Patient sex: F
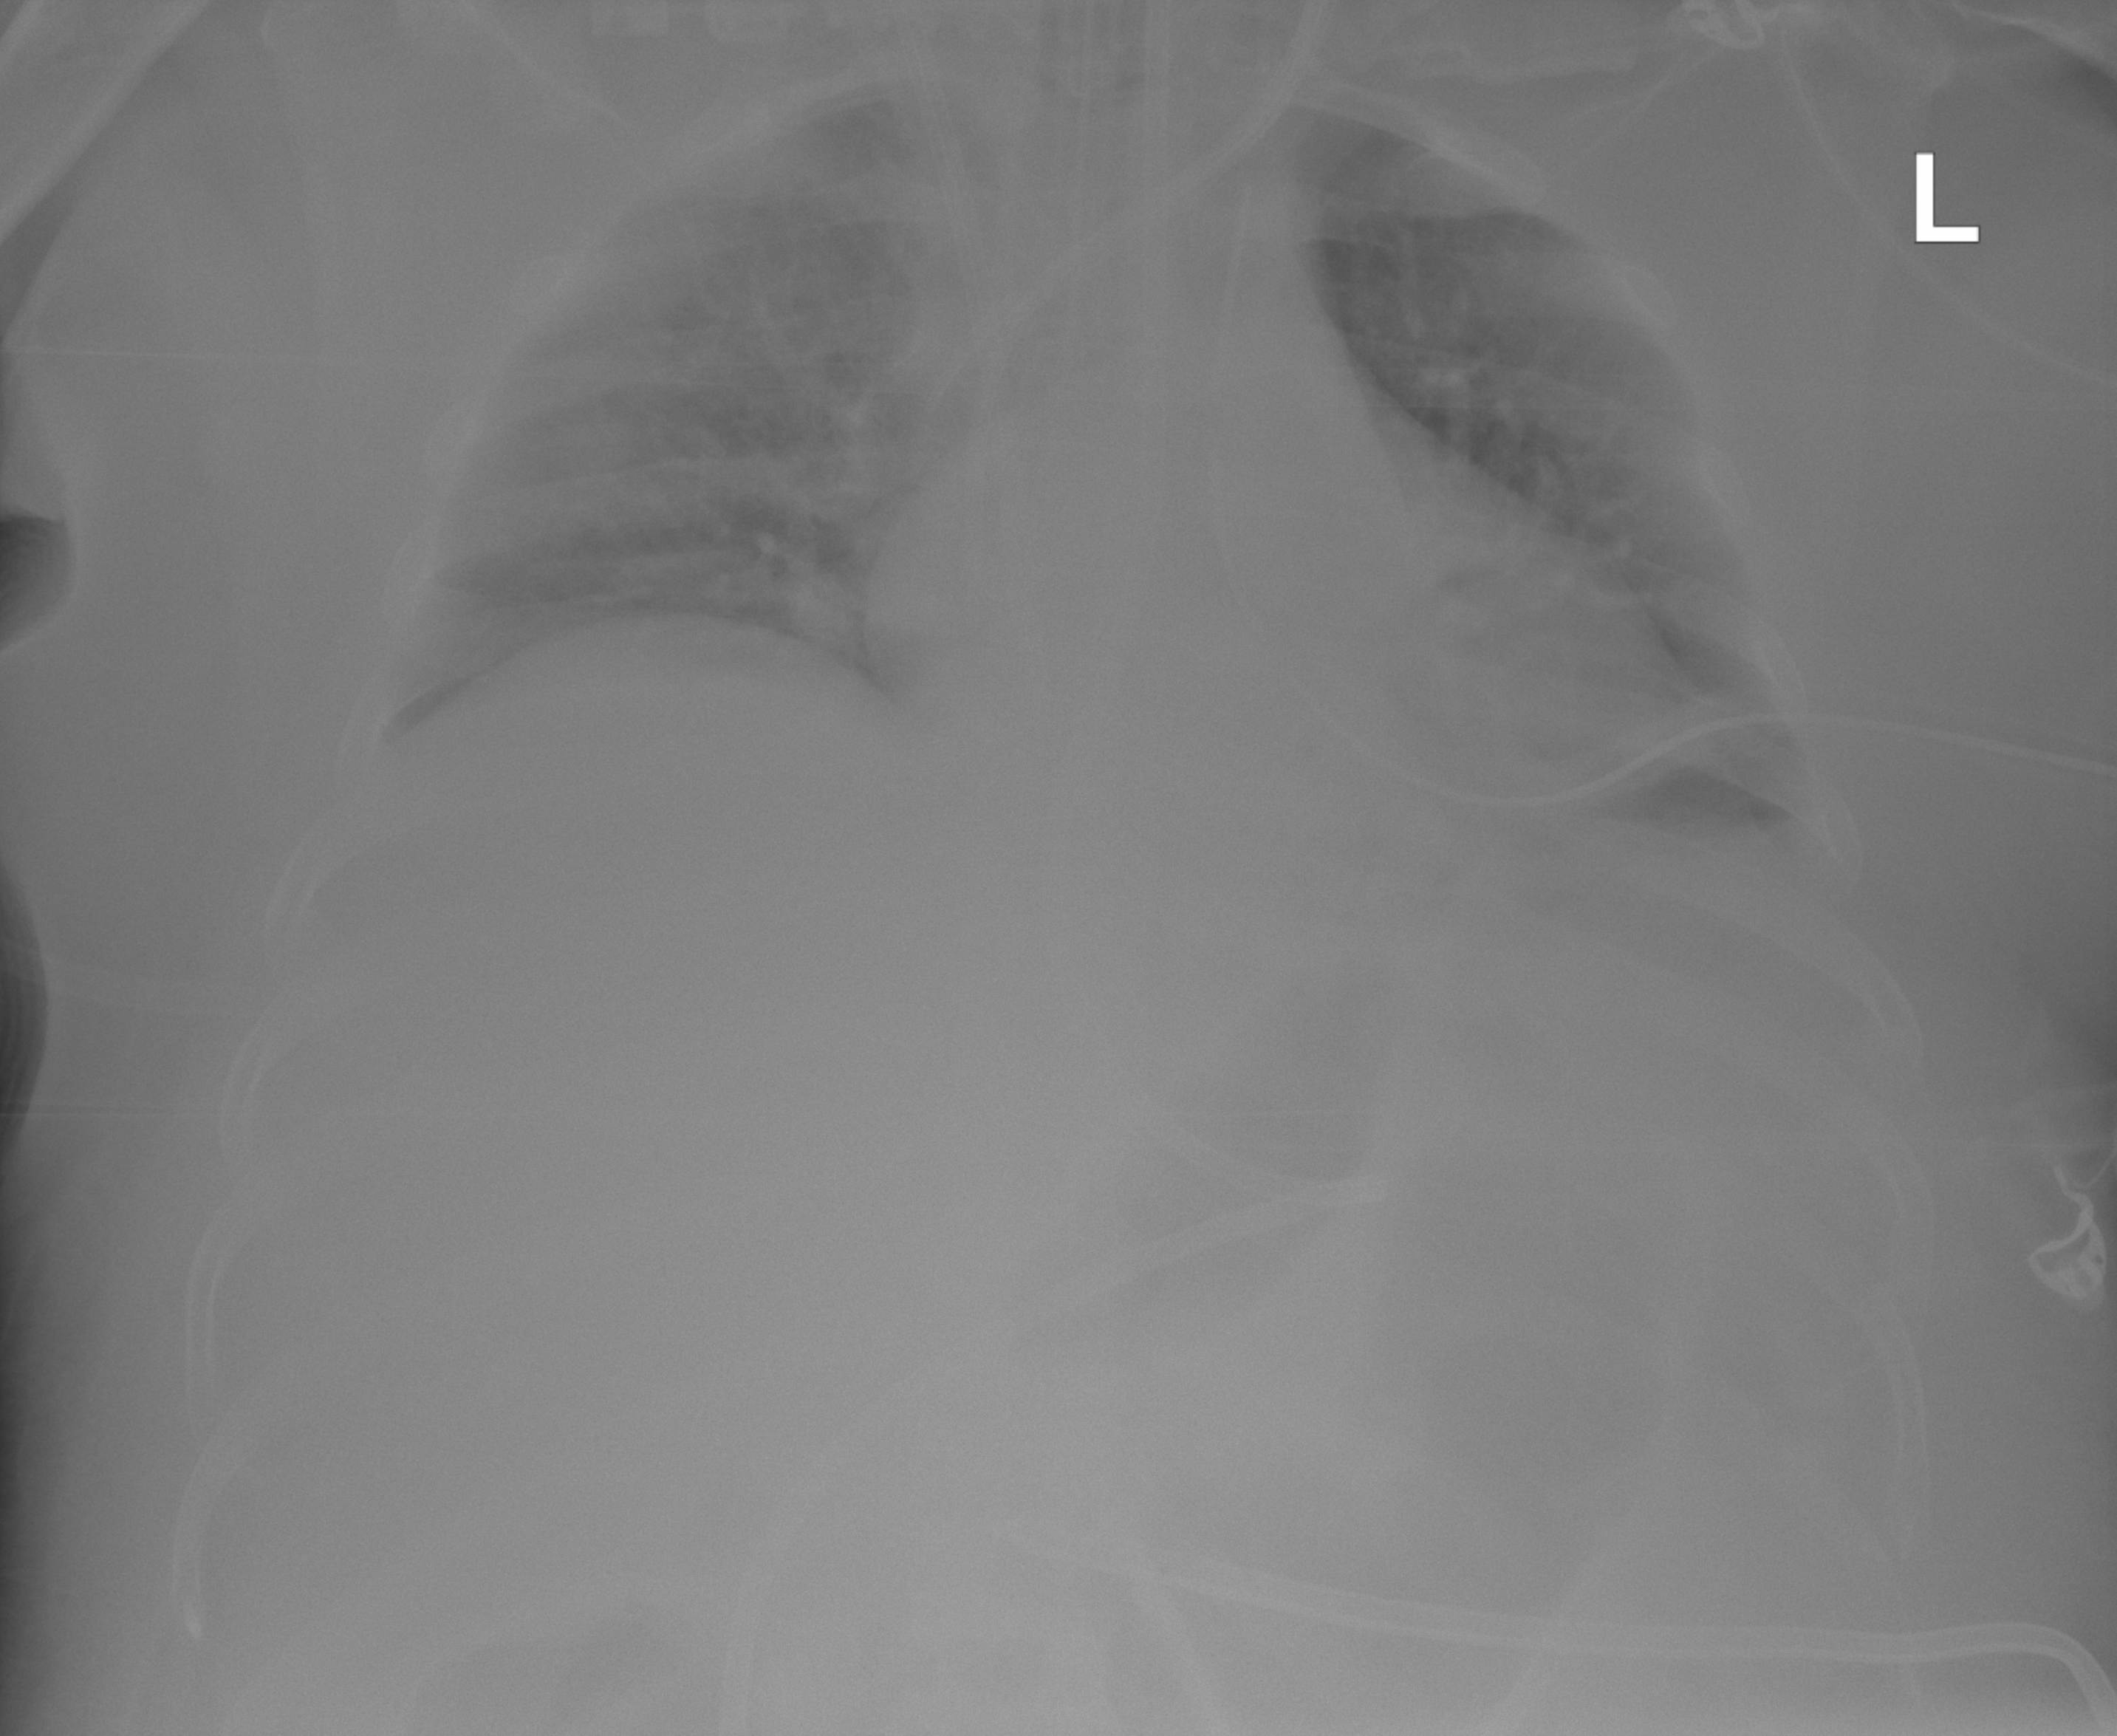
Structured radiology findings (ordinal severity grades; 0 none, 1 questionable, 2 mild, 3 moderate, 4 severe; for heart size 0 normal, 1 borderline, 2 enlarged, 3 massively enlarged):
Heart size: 1
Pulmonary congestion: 2
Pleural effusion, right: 0
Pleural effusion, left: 2
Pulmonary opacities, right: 2
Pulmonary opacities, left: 0
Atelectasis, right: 0
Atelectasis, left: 2